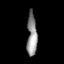
Tissue: lung
Cell type: Epithelial cells
Senescence score: 0.1779
Nuclear area (px): 420
Mean DAPI intensity: 144.321